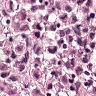
Metastatic tissue present: yes